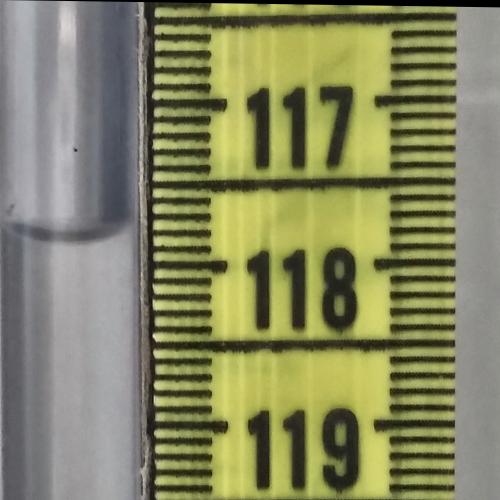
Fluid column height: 117.8 cm